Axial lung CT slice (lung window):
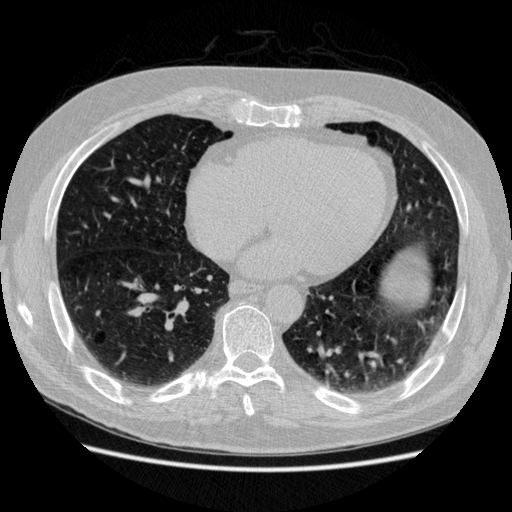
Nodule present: no